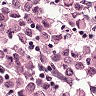
Metastatic tissue present: yes